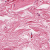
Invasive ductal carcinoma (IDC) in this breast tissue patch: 0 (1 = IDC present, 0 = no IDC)